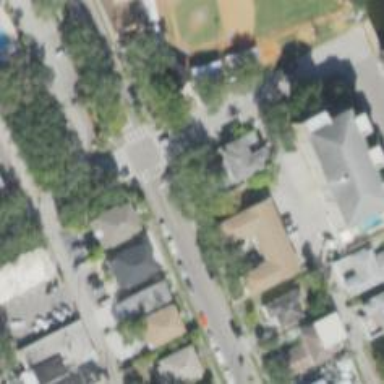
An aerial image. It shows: Residential road with asphalt surface. Sidewalk is present on the left side.